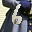
Label: 6